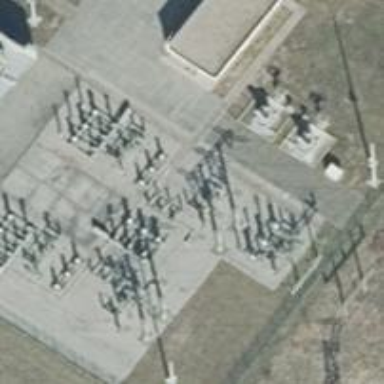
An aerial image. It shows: Power line in the image.